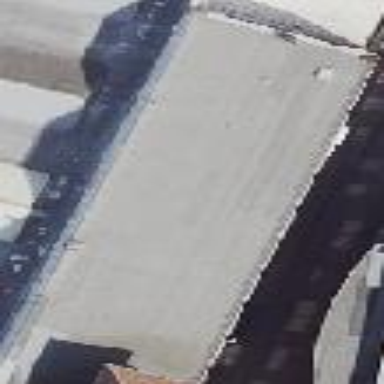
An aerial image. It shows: View of roof of building.